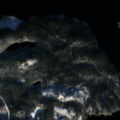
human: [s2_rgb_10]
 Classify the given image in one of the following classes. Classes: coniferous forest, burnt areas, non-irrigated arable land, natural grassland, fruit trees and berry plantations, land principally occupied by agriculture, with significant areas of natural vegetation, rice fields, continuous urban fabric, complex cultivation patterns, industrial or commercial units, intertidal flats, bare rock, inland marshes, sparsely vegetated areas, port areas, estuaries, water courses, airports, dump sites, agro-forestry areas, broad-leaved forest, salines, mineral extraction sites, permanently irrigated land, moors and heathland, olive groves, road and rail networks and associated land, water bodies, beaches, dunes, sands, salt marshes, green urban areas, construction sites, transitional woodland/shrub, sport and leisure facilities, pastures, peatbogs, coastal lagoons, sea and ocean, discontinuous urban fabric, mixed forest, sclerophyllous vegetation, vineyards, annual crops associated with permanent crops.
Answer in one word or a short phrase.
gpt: coniferous forest, mixed forest, water bodies